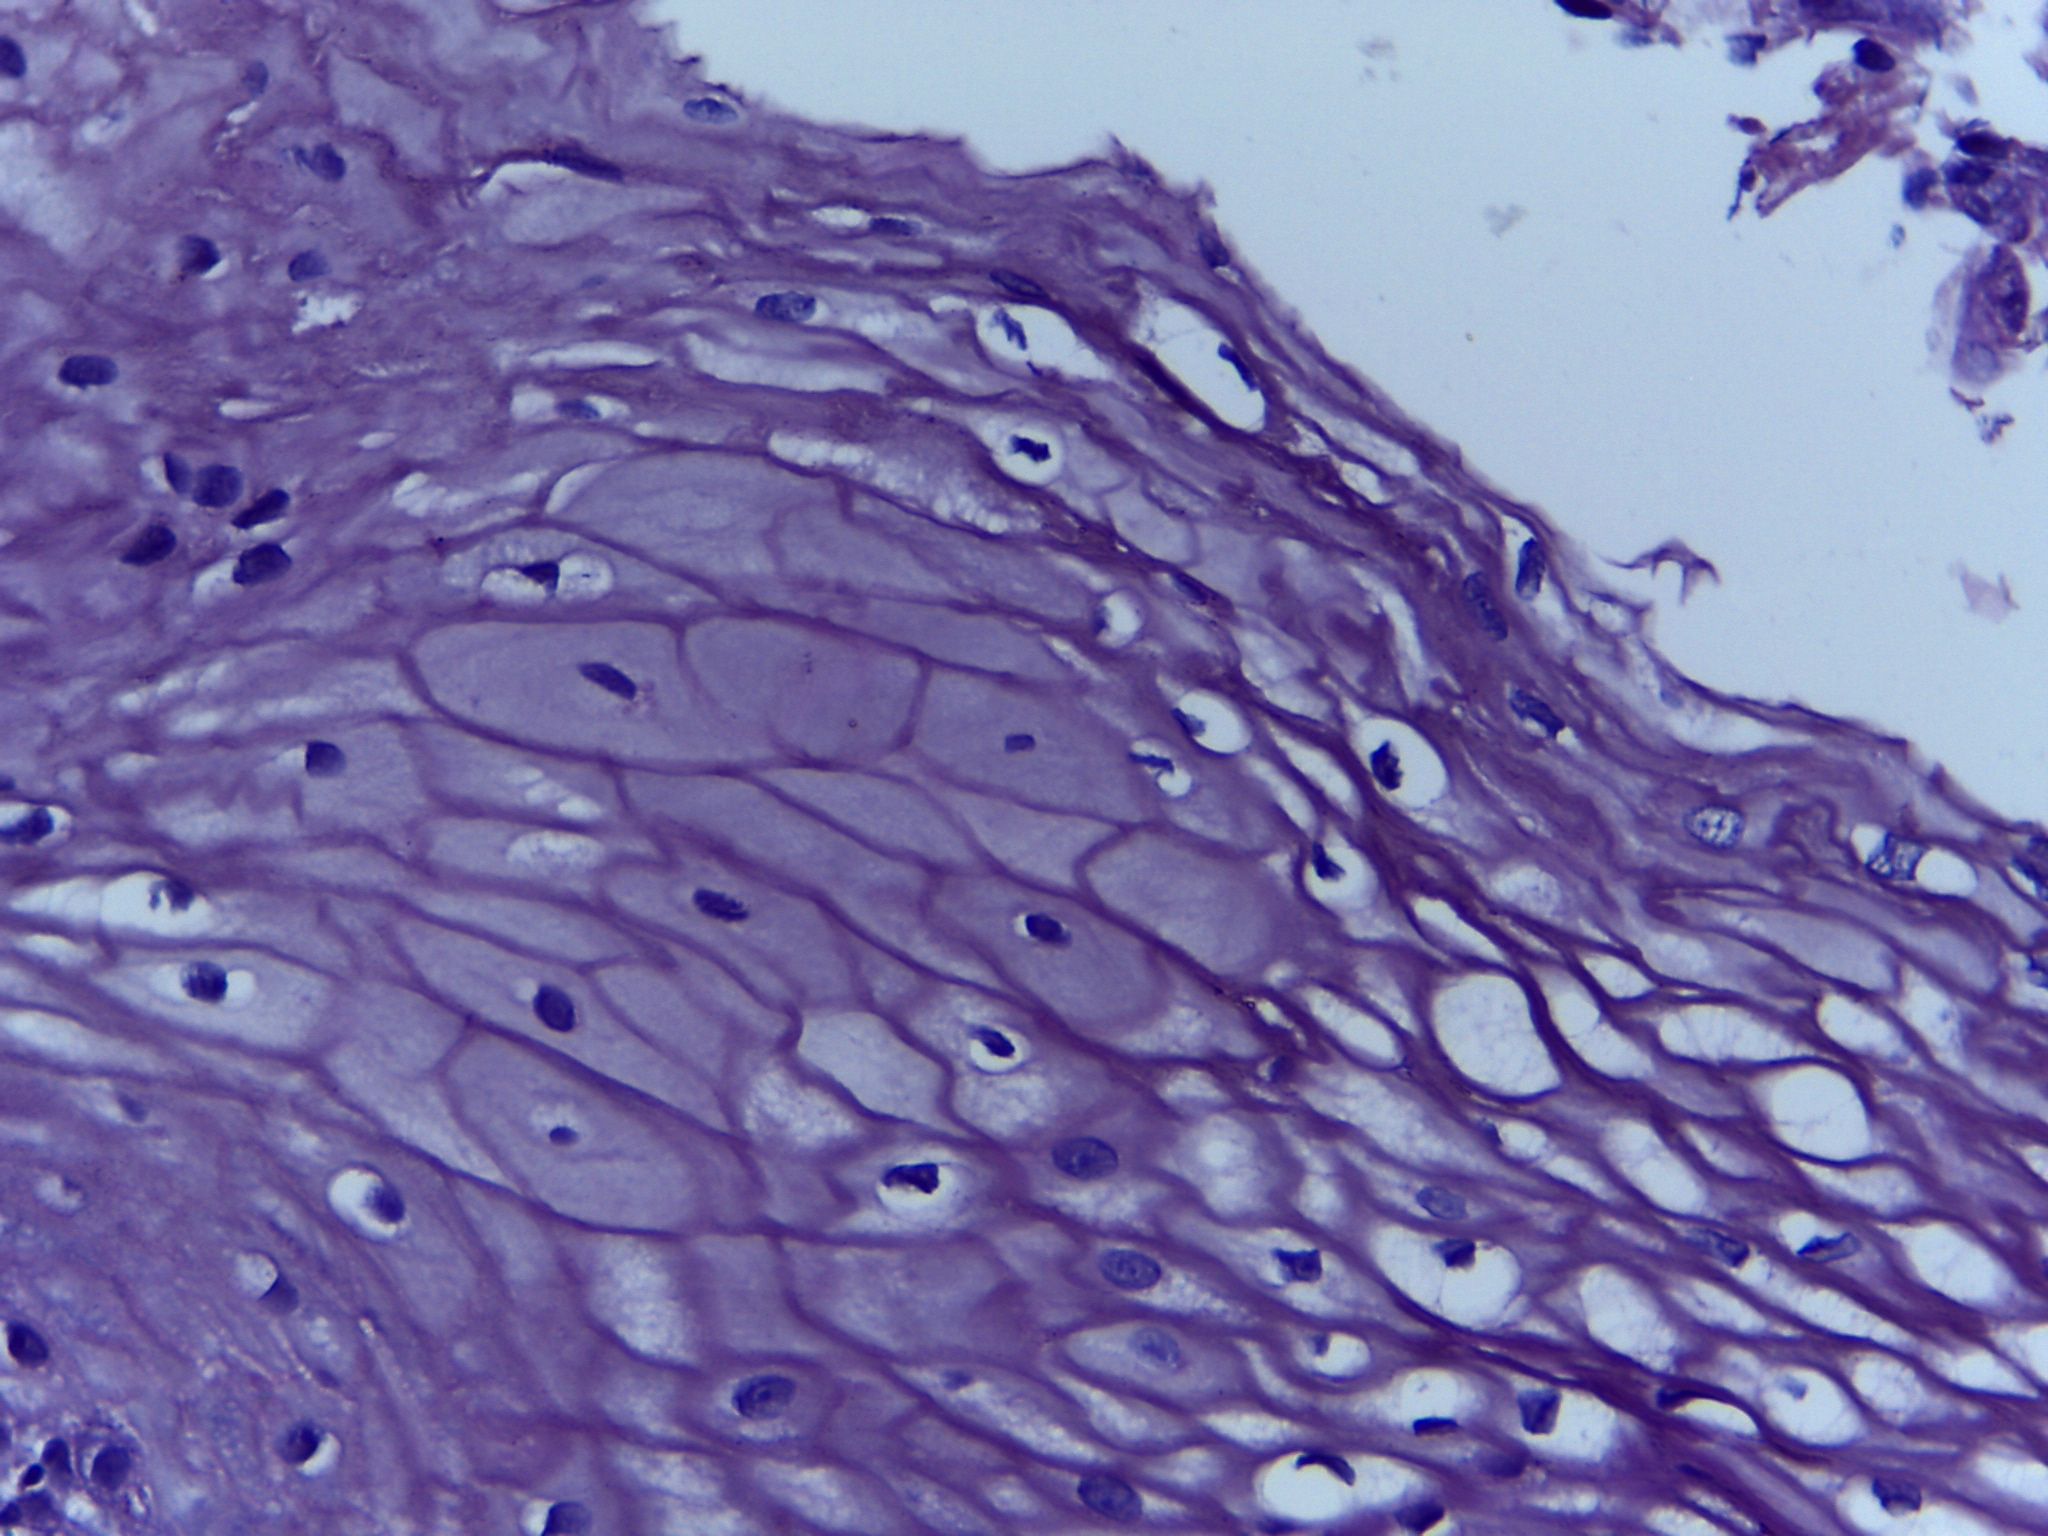
Diagnosis: OSCC